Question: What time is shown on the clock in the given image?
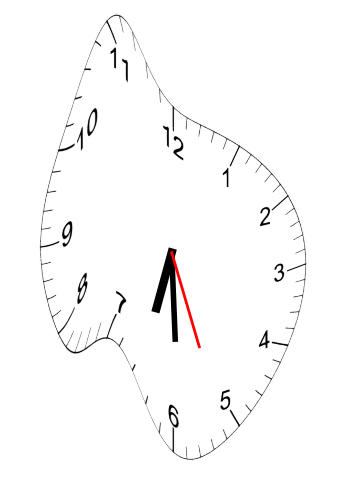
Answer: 06:29:26